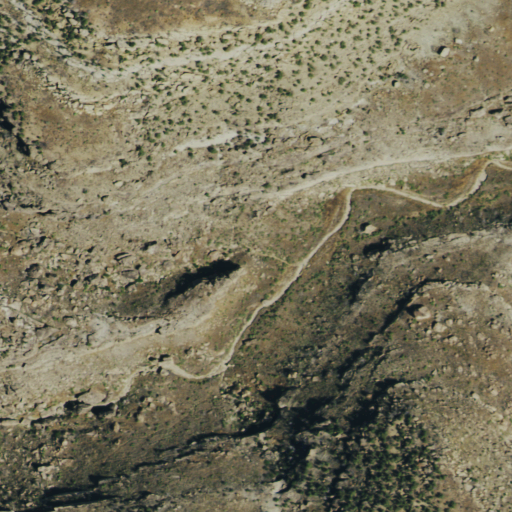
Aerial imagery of valley in Colorado named White Sage Draw containing shrub, evergreen forest, and grassland